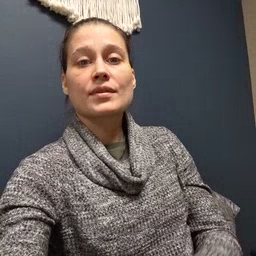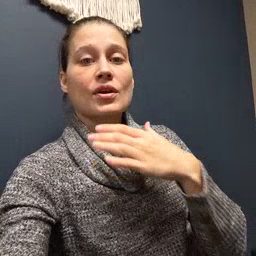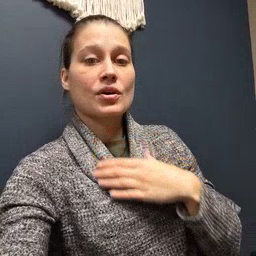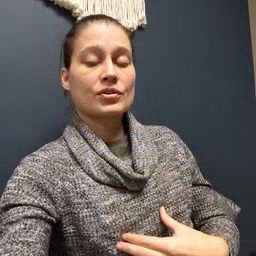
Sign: hungry